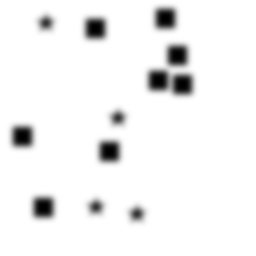
Squares: 8
Triangles: 0
Stars: 4
Total shapes: 12